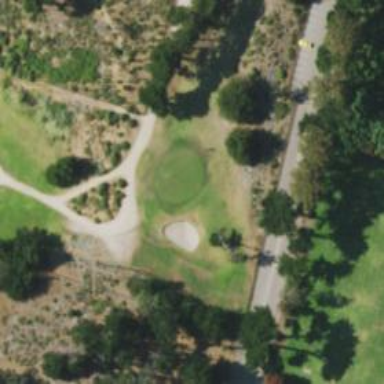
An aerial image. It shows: Golf hole.